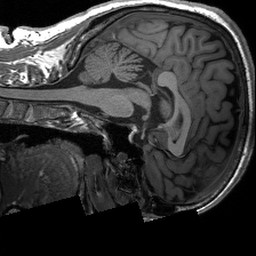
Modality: T1w
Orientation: sagittal
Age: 41
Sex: male
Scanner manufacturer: siemens
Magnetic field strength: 3 T
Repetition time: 2.3 s
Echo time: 0.00233 s